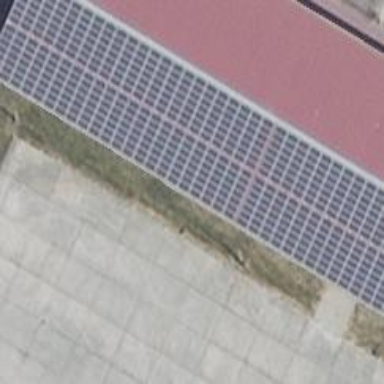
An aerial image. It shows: Solar photovoltaic panel generator producing electricity in small installation.